Question: I have a table in mysql which holds the values in integers, my table is something like this.

I want to sum up the values of a particular column, for example i want to calculate the total amount, total cashpaid and total balance. hwo do i do it?
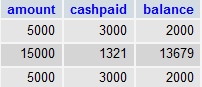
Answer: Use <URL> function of MySQL like this:
'''
select SUM(amount) from tablename;
select SUM(cashpaid) from tablename;
select SUM(balance) from tablename;
'''
OR you can group them into one:
'''
select SUM(amount), SUM(cashpaid), SUM(balance) from tablename;
'''